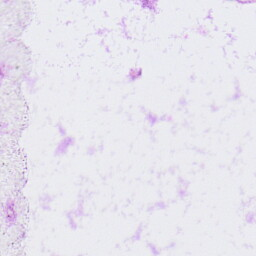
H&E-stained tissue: LymphNode